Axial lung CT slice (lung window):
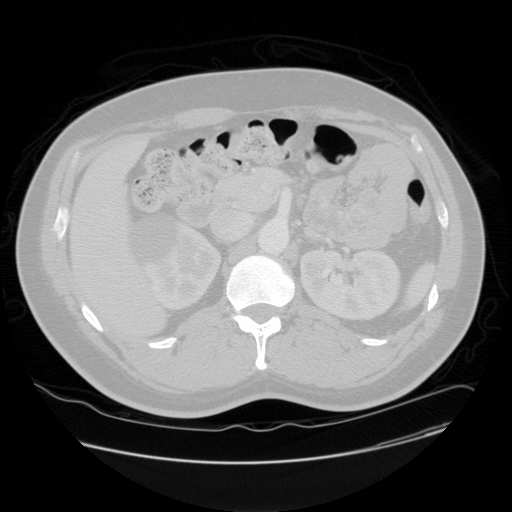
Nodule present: no